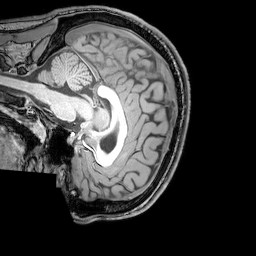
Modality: T1w
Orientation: sagittal
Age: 20
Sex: male
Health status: healthy
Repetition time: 0.081 s
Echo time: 0.037 s